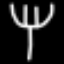
Label: fork